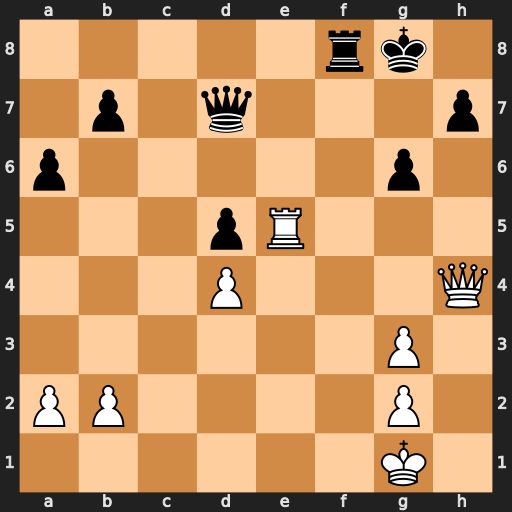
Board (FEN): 5rk1/1p1q3p/p5p1/3pR3/3P3Q/6P1/PP4P1/6K1
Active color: w
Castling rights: -
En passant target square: -
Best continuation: Re7 Qxe7 Qxe7